Question: i'm building a system using the fullcalendar plugin and i have one problem.
When there is a couple of events on the same day, the way it is displayed on 'week view' is too confusing. Here is an actual image from the page:

I'd like to know if is it possible to change it to be like it's in the month view. When have more than 'n' events, then it will show the 'more +n' button.
'''
$('#agenda').fullCalendar({
windowResize: function(view) {},
editable: true,
eventLimit: 3,
eventOverlap: false,
slotEventOverlap: false,
height:800,
allDaySlot: false,
[... more code ...]
});
'''
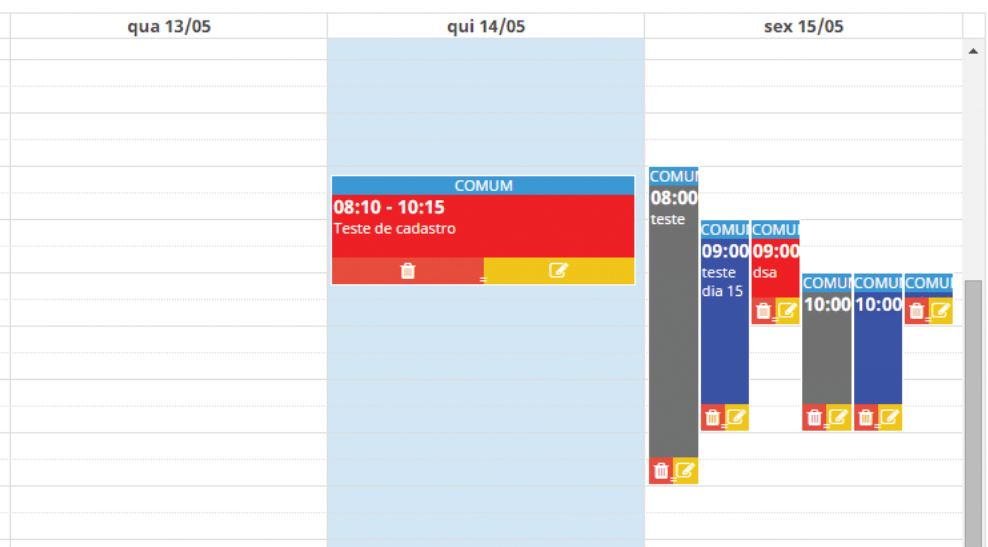
Answer: Try like this.. The basicWeek view will not have any spaces if events are not there..
'''
$('#calendar').fullCalendar({
header: {
left: 'prev,next,today',
center: 'title',
right: 'month,basicWeek'
},
allDayDefault: false,
slotDuration: '00:15:00',
allDaySlot: true,
defaultView: 'basicWeek' // basicWeek does what you need, either call the view or set as defaultView
});
'''
How it is in my app :